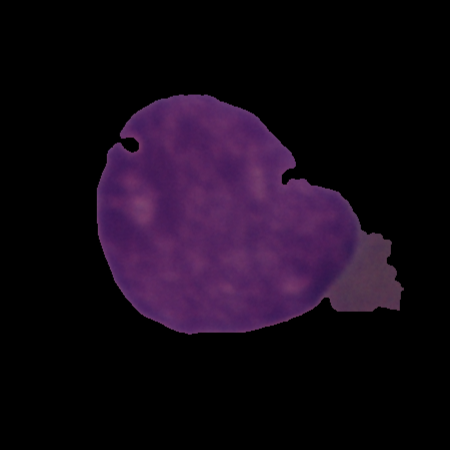
Label: cancer